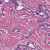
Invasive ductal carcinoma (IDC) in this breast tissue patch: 1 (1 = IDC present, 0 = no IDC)